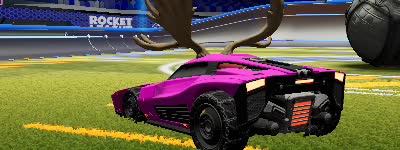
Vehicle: breakout